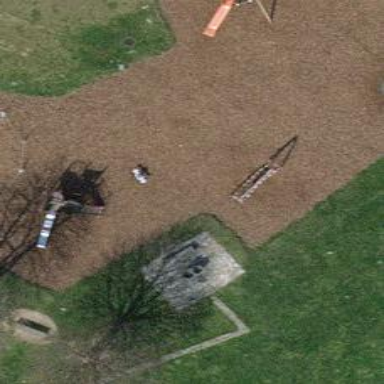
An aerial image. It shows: Playground with swings.